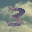
Label: 3